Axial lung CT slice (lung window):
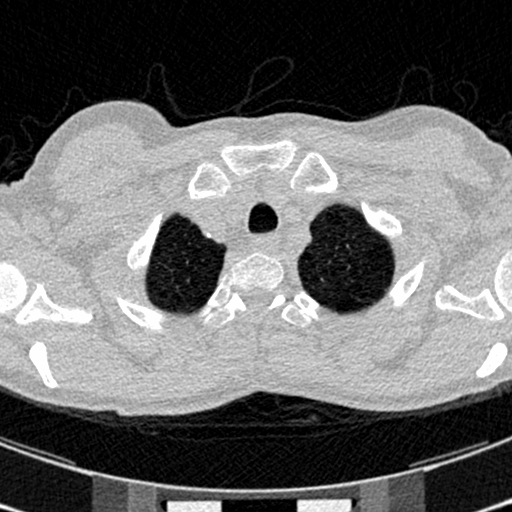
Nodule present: no